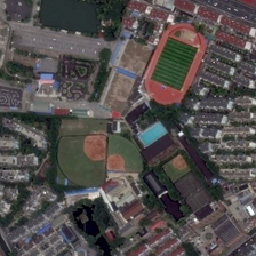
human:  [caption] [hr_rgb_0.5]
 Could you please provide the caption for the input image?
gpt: The school has many buildings, green trees, a playground and two baseball fields.

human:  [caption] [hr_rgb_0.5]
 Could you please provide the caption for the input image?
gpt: There are many buildings and trees in the school. There is a playground and two baseball fields.

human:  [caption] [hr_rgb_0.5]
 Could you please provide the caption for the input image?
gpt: There are many buildings and green trees in the school, there are amusement parks and two baseball fields.

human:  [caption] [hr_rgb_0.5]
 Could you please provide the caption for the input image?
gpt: Many buildings and green trees are at school and playground in two baseball fields.

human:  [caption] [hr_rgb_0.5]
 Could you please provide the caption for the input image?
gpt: There are many buildings and green trees in the school, including a playground and two baseball fields.